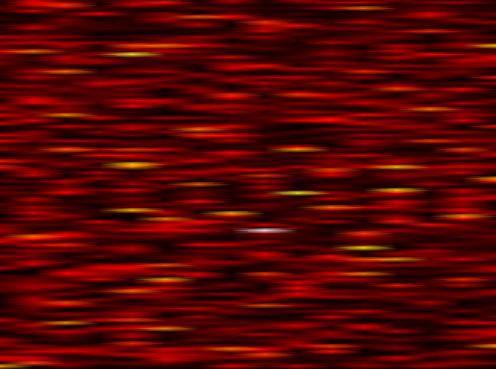
Label: UFMC